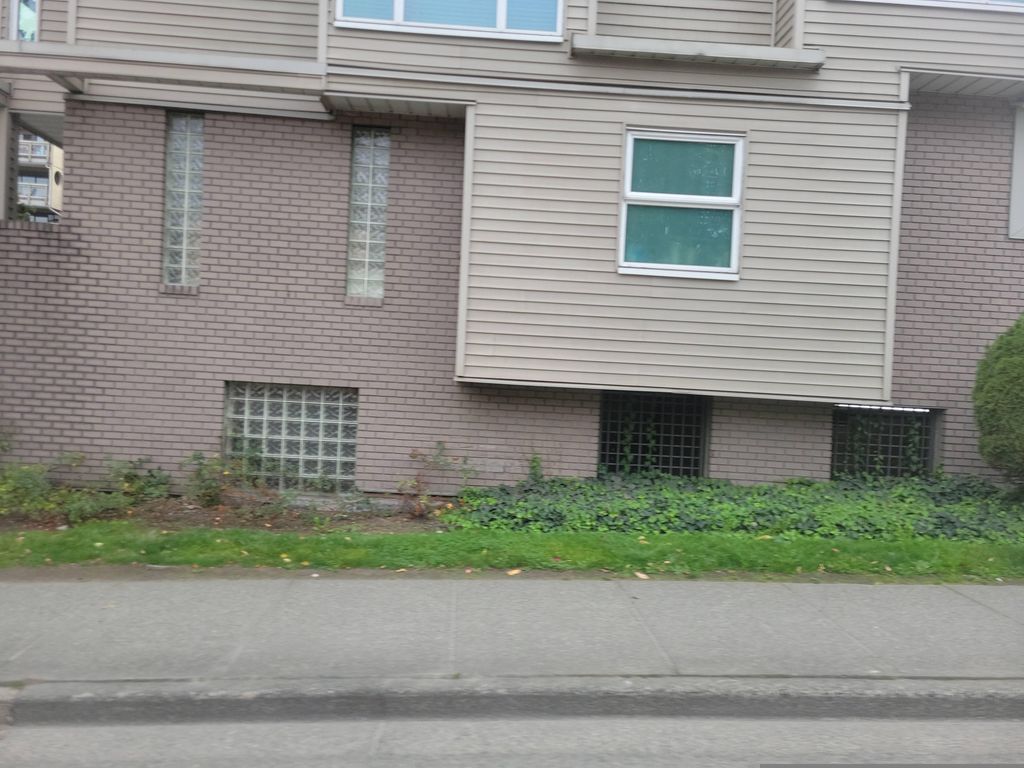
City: vancouver